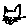
Label: cat